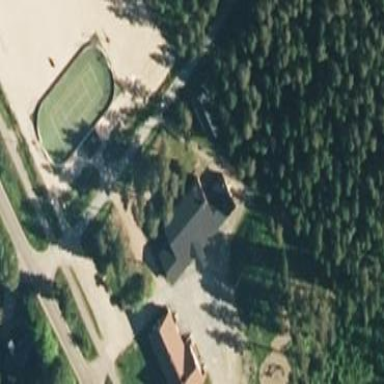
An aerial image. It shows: School.